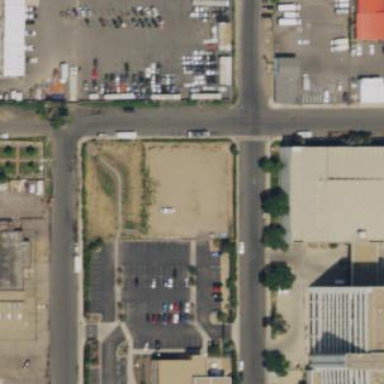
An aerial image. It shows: Unpaved surface parking area.